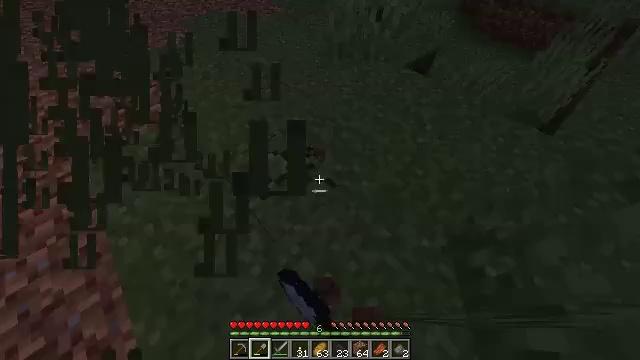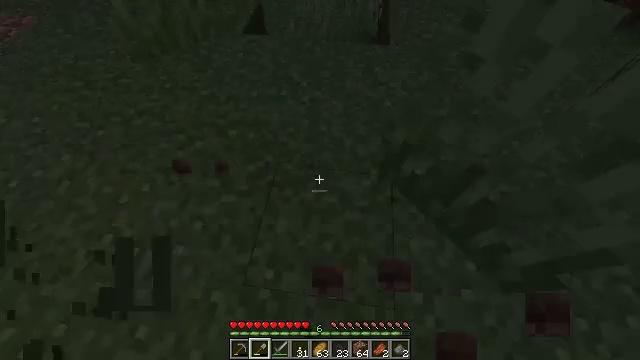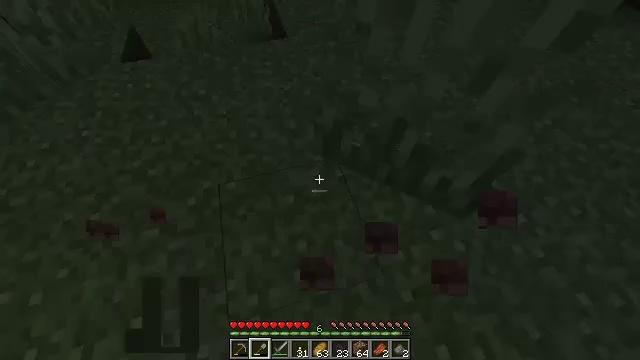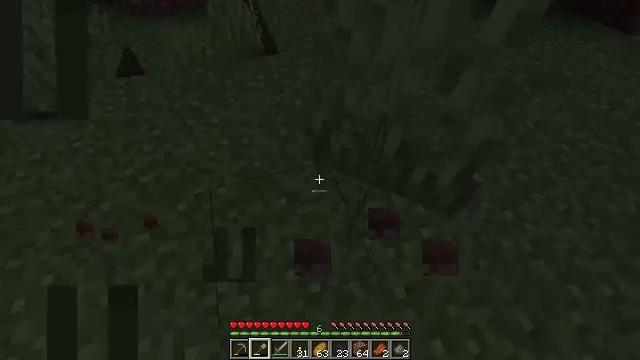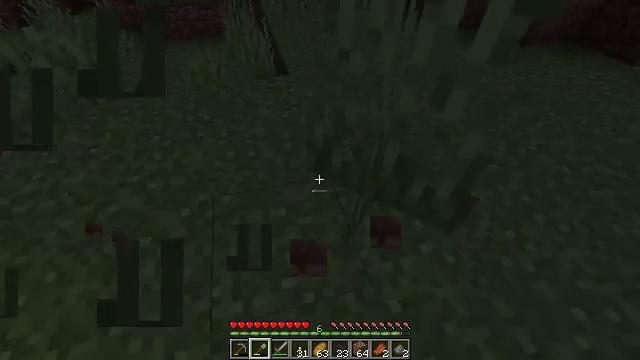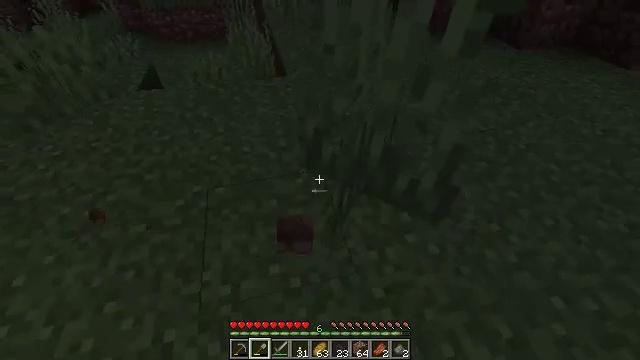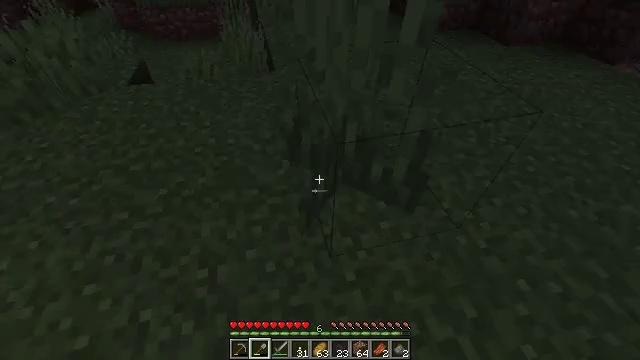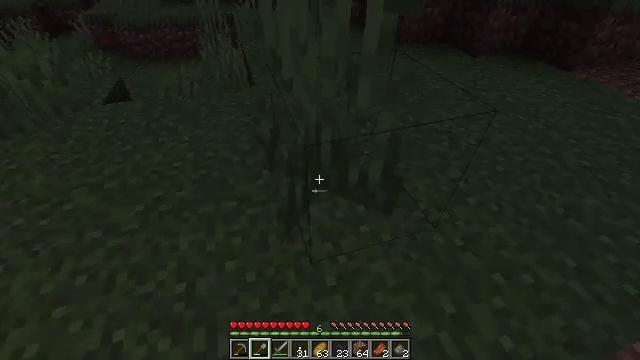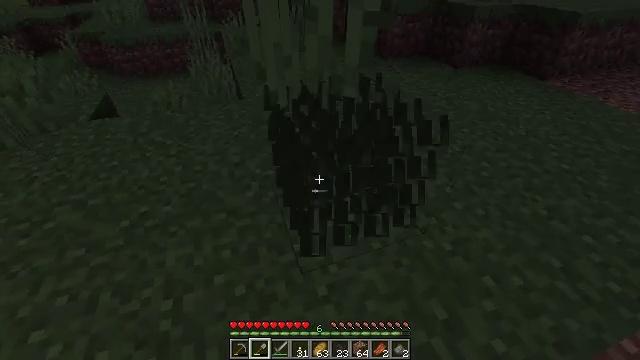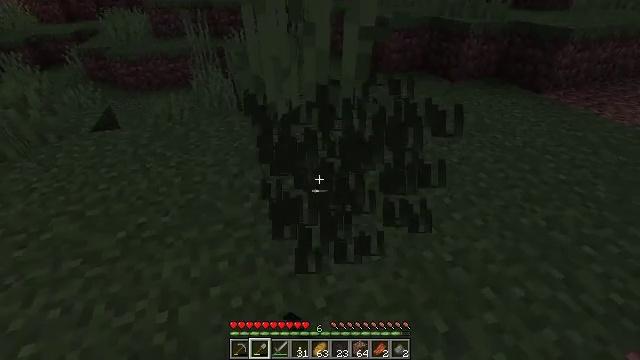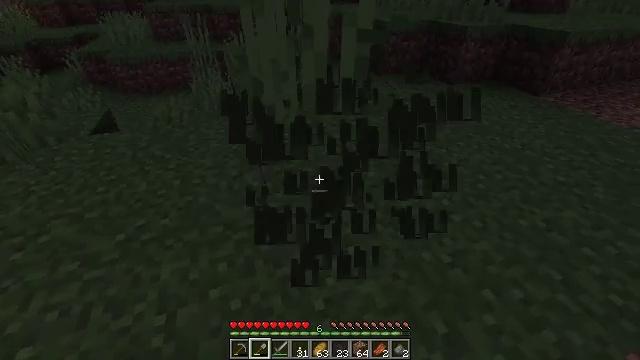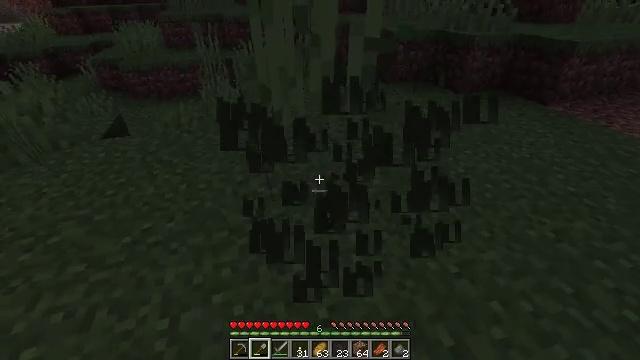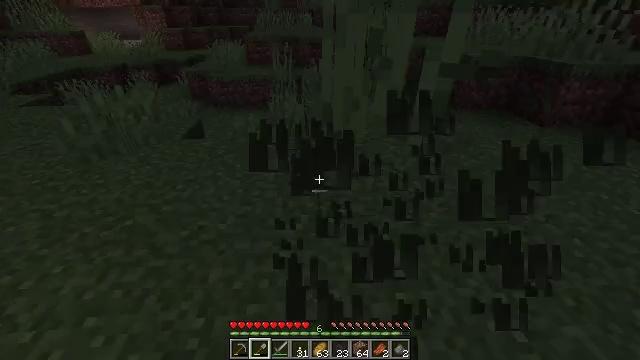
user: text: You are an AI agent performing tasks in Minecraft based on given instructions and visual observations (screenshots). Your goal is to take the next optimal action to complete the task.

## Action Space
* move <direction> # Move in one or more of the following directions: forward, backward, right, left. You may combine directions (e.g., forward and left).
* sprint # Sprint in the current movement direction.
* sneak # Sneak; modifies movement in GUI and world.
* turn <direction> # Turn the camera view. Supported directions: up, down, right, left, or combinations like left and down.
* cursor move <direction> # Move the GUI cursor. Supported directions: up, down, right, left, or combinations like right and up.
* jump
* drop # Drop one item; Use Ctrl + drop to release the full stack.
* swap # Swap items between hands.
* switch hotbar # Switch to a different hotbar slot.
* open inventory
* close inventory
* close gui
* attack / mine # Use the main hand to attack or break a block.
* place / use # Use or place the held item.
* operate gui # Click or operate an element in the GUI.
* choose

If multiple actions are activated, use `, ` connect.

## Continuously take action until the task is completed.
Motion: motion action
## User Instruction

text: Clear away tall grass.
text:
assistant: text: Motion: move back, turn right and down
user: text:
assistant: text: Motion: move back, turn right and up
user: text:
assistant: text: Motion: move back and move right, turn right and up
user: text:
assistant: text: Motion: move back and move right, turn left and up
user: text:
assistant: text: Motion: move right, turn up
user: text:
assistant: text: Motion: no_op
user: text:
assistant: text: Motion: turn right and up
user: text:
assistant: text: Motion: turn right and up, attack / mine
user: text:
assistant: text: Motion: turn up, attack / mine
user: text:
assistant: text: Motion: no_op
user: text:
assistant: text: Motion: turn left and up
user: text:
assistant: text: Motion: move forward, turn left and up
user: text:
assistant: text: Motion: no_op